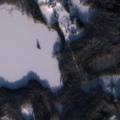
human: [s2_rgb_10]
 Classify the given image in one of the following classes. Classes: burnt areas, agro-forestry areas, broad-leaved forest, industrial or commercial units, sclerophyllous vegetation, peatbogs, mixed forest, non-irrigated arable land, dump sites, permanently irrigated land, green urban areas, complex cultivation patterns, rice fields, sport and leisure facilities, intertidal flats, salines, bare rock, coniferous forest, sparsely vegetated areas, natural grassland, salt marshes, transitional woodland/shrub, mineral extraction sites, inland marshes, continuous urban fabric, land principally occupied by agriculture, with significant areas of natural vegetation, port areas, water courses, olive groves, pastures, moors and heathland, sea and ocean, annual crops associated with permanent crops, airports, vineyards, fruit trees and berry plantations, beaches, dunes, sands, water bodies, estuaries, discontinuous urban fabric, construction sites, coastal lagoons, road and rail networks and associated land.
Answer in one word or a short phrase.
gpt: land principally occupied by agriculture, with significant areas of natural vegetation, coniferous forest, mixed forest, water bodies